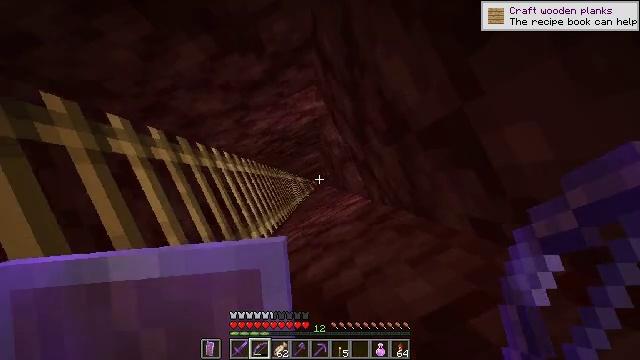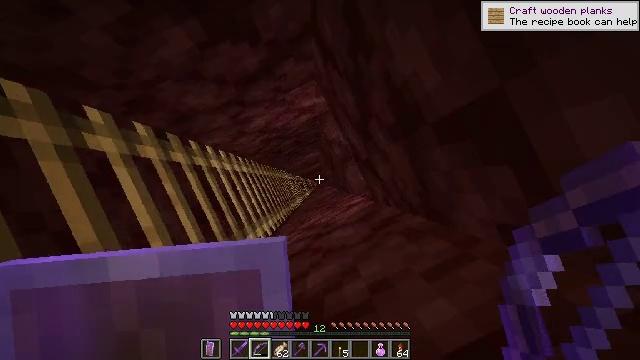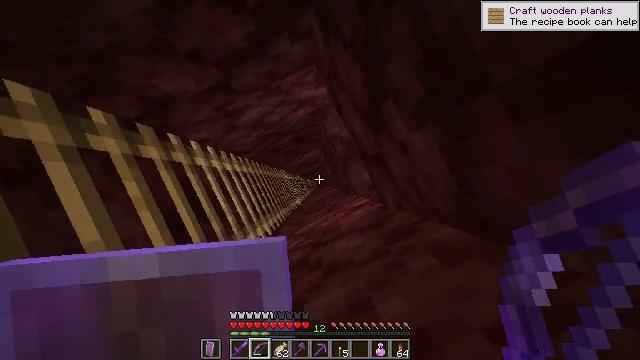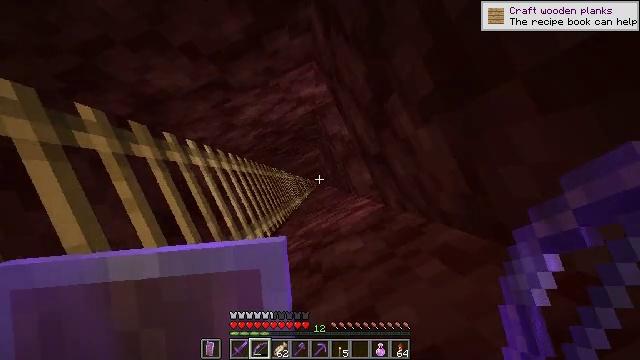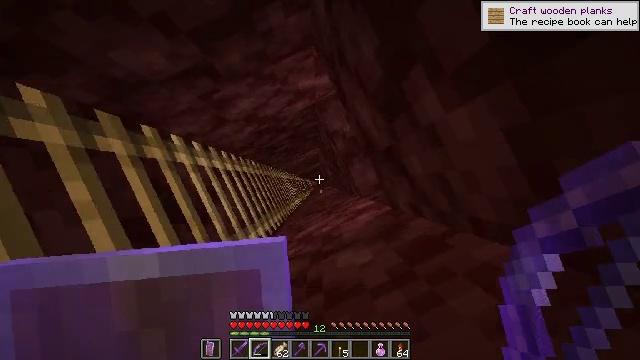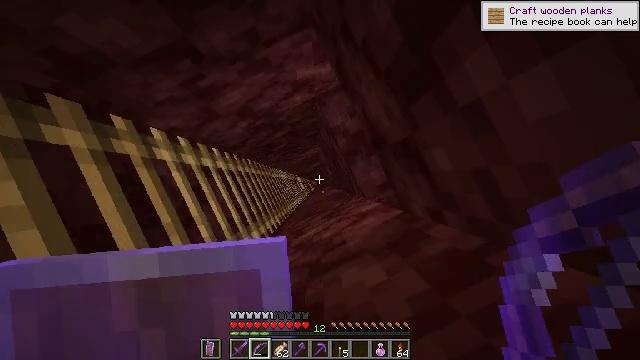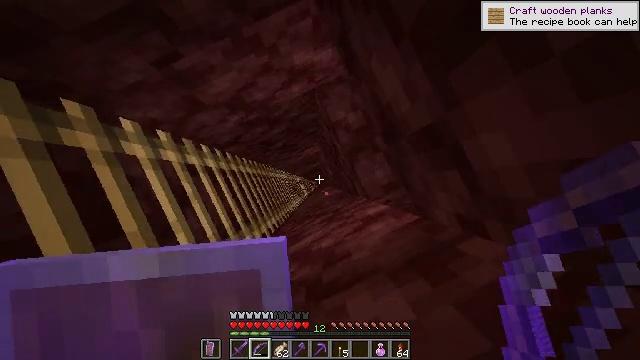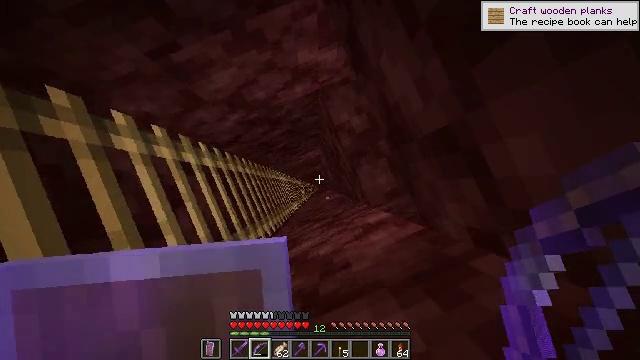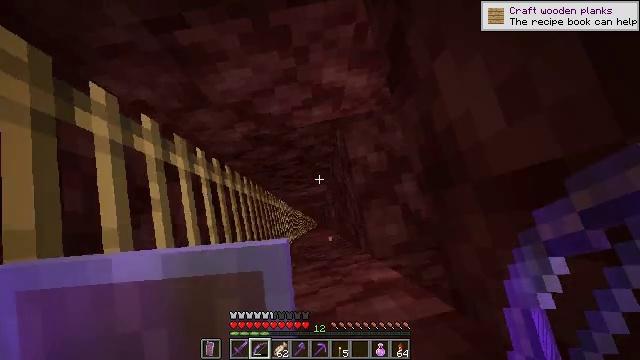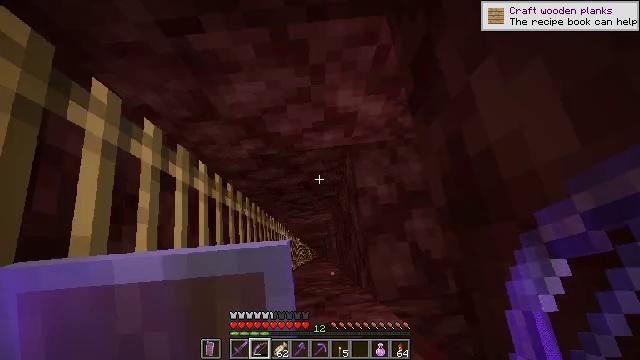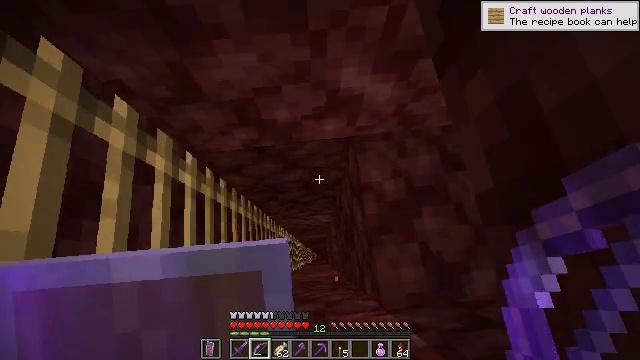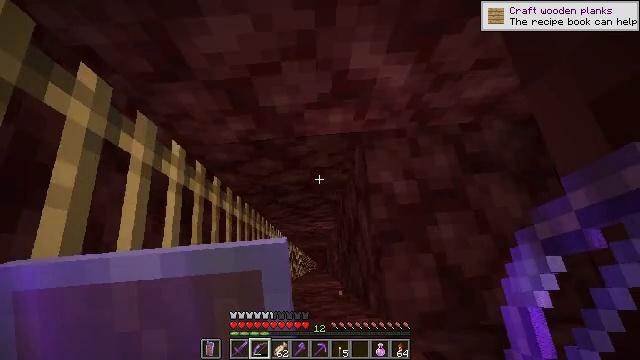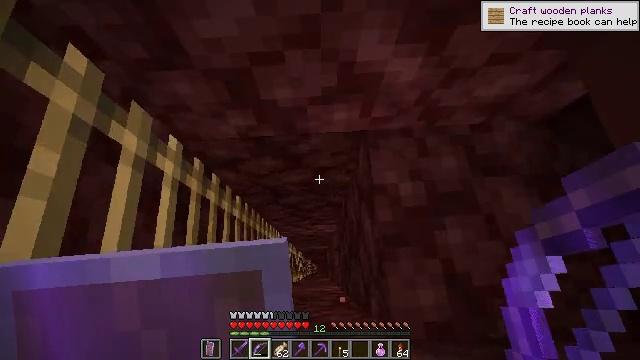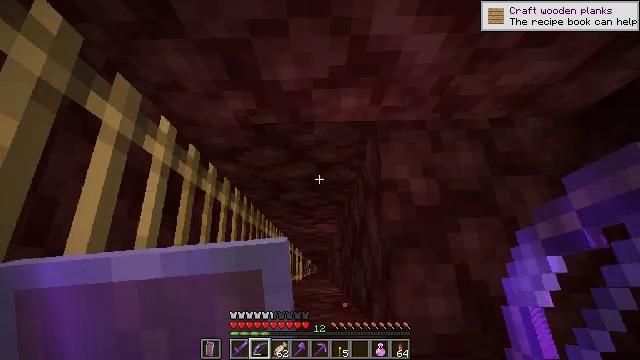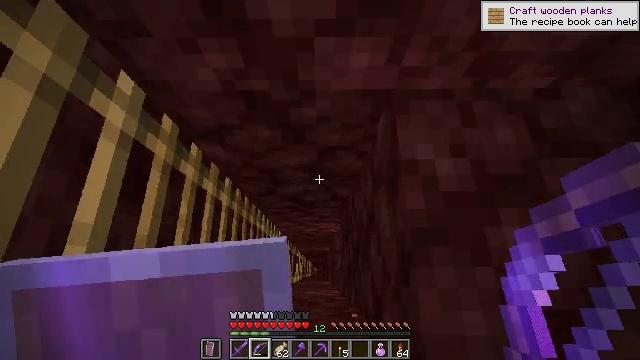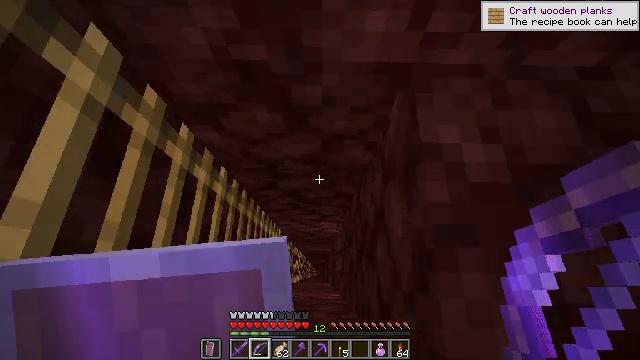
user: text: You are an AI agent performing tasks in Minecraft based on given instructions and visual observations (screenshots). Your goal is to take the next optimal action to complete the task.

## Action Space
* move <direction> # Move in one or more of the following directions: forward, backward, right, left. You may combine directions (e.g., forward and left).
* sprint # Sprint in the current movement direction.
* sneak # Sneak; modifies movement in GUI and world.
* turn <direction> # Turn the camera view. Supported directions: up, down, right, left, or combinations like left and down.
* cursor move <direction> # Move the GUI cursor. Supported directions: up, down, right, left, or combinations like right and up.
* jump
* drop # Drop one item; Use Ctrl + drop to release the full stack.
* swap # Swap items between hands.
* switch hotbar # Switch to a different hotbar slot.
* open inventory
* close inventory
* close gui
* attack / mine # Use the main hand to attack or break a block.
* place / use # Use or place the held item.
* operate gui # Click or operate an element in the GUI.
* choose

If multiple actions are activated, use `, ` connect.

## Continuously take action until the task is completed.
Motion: motion action
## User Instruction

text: Gather nether quartz ore with a pickaxe.
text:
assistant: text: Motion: no_op
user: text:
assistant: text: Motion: no_op
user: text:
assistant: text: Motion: no_op
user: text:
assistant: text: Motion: no_op
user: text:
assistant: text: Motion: no_op
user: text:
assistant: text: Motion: no_op
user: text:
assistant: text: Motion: turn left
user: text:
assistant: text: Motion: turn left and up
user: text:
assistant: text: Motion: turn left and up
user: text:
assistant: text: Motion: no_op
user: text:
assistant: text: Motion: turn left and up
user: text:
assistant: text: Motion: turn left
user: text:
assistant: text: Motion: turn left
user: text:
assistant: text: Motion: turn left
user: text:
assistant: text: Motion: turn left
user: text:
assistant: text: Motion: turn left
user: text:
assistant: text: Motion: turn left
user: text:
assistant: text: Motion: turn left
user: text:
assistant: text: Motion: no_op
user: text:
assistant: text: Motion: no_op
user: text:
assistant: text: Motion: no_op
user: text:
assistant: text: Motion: no_op
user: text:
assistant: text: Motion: no_op
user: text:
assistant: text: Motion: no_op
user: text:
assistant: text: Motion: no_op
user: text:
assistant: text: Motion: no_op
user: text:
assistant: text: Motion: no_op
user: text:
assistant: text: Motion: no_op
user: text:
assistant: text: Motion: no_op
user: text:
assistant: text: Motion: no_op